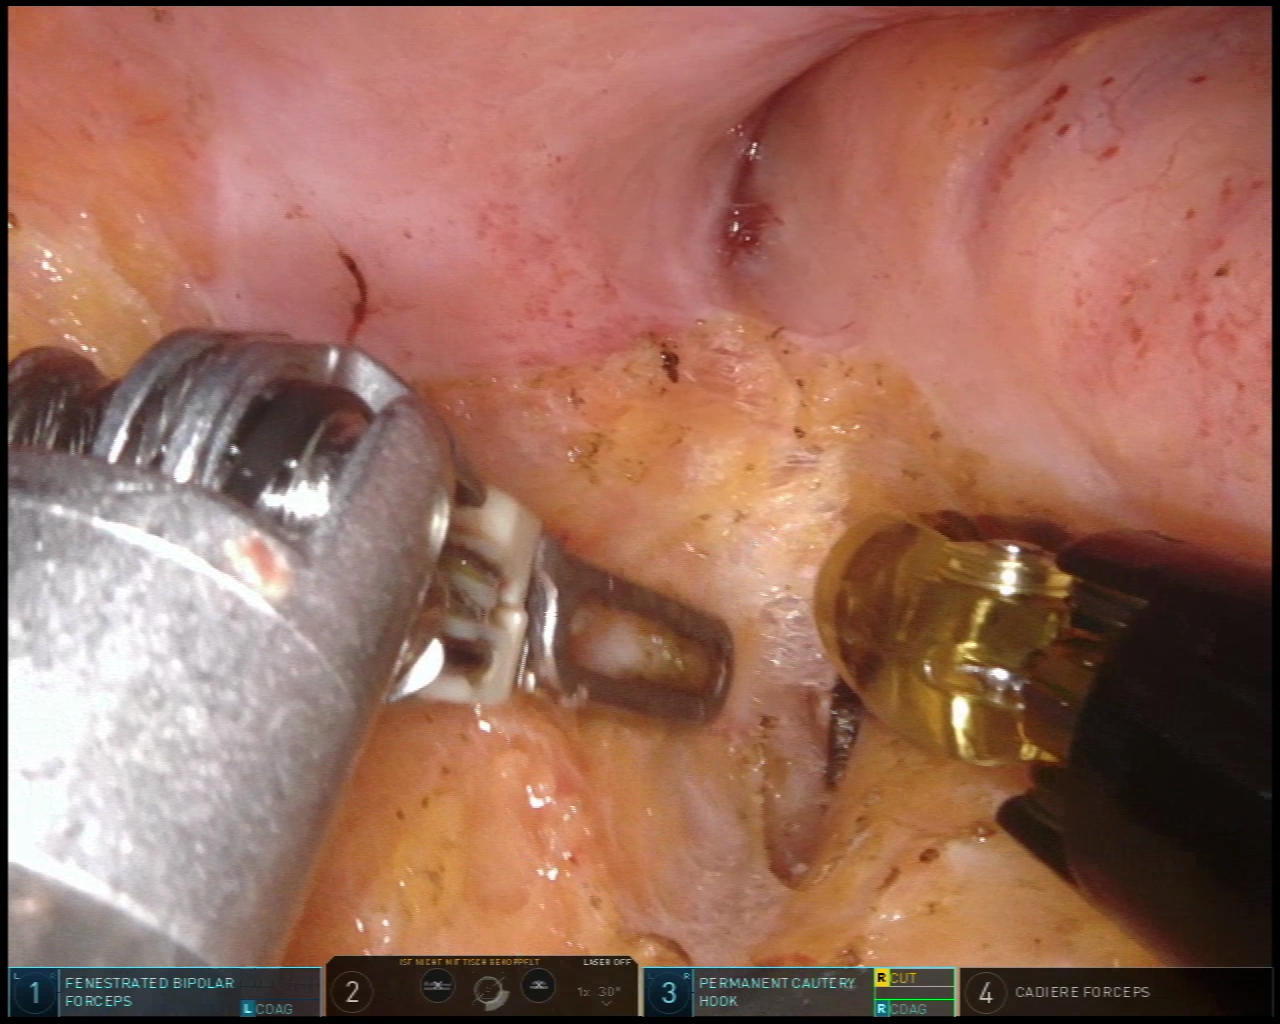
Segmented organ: abdominal_wall
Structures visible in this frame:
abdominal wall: yes
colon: no
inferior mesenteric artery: no
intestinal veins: no
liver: no
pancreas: no
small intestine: no
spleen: no
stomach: no
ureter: no
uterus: no
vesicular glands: no